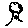
Label: tree